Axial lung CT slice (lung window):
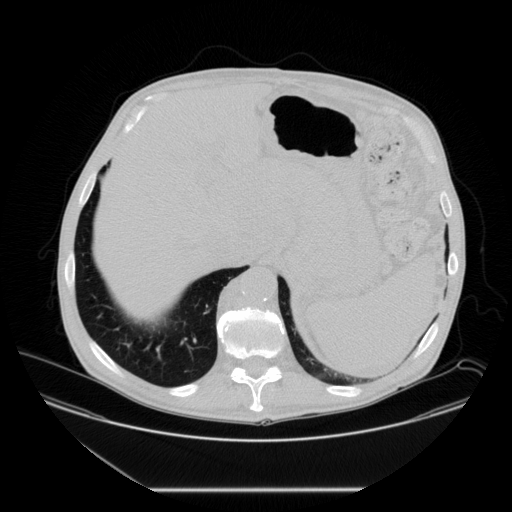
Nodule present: no